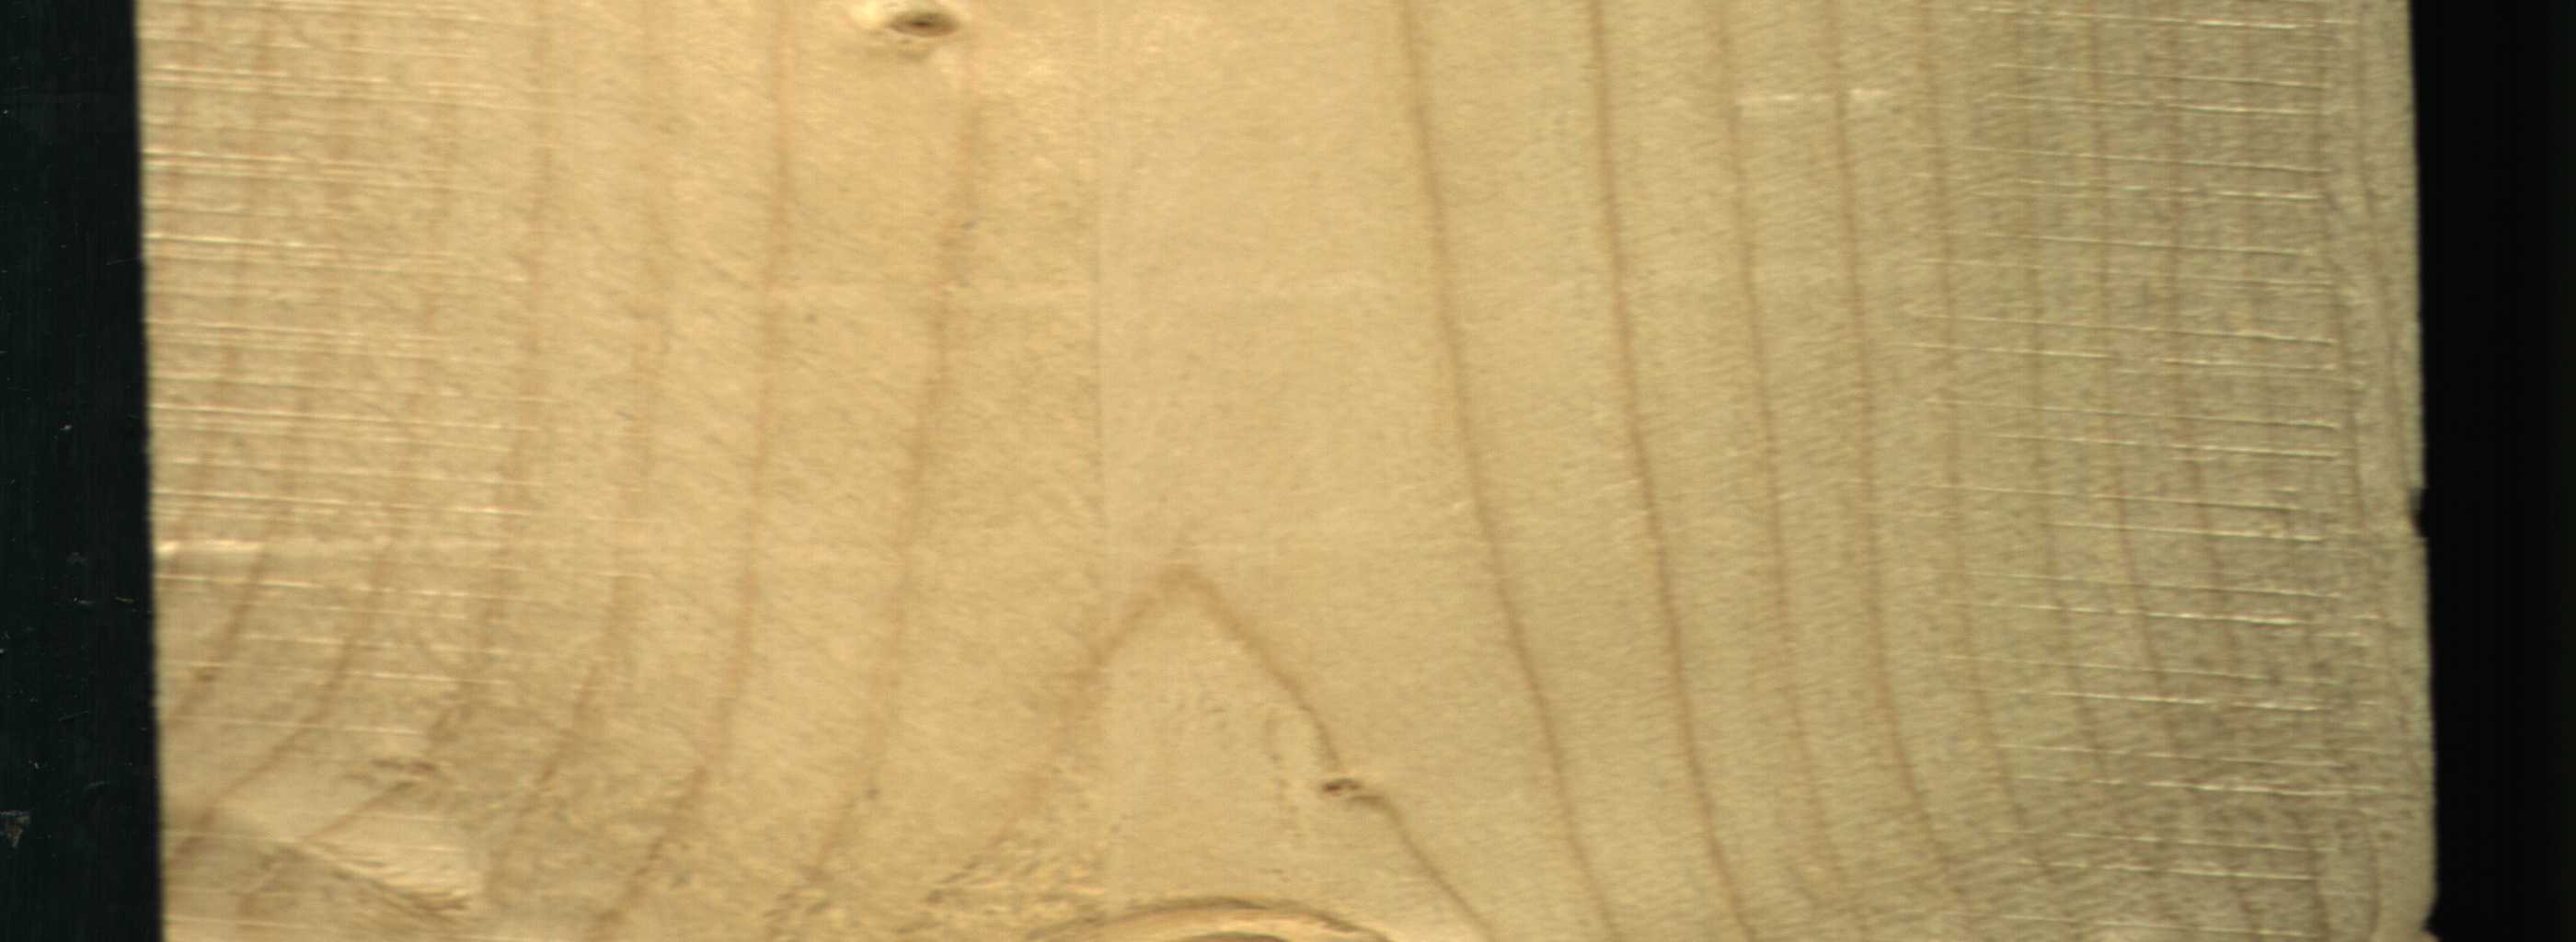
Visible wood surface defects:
Live_Knot